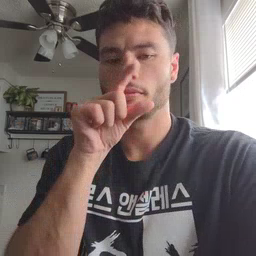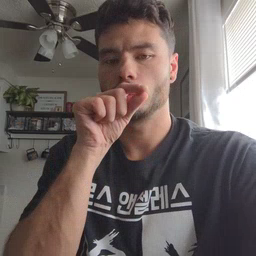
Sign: bird